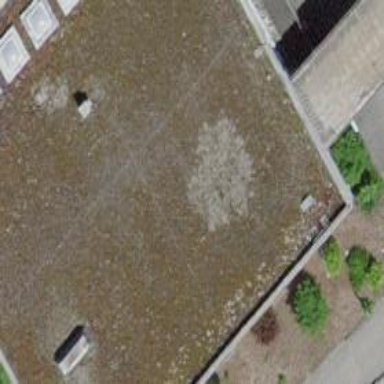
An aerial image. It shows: Building with flat roof.